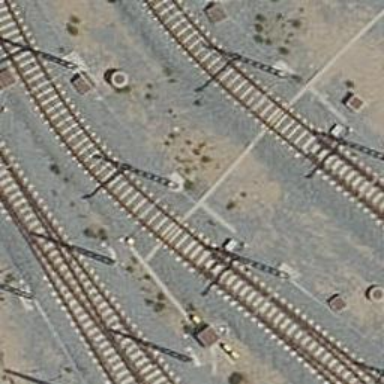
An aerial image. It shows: Railway switch.